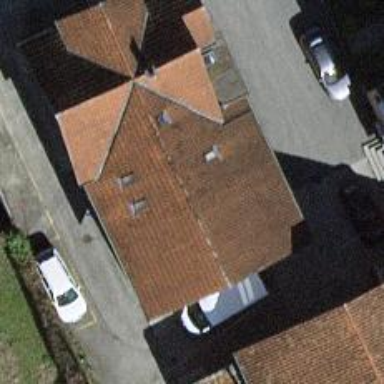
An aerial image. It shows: Building with gabled roof made of brown roof tiles. The roof is oriented along the structure.